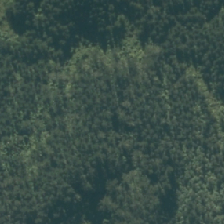
Land cover: harvested_forest